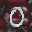
Label: 0